Brain MRI, modality: hrT2
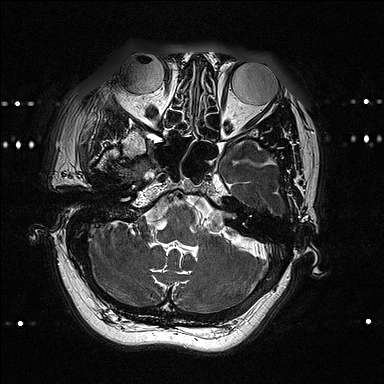